Question: Within Java,
- -
In the following code segment, 'String regex' is declared as 'Private final'
- 'RegexExcludePathFilter'- 'accept''public'-

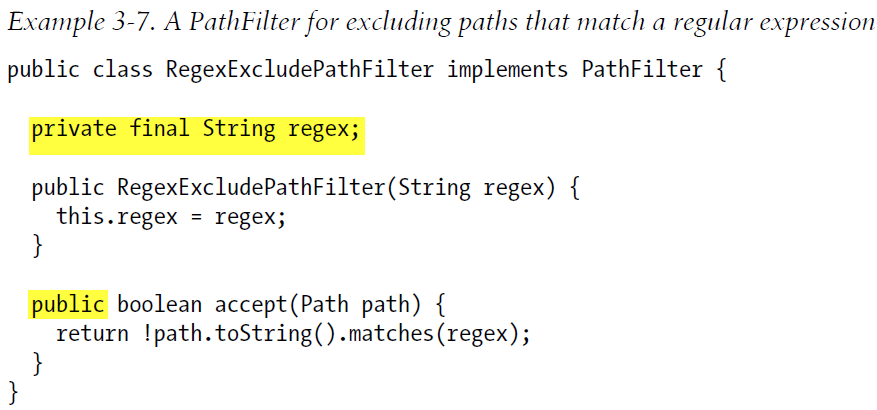
Answer: > when to declare an object as "private final", when to declare an
object as "public"?
If a variable/method will be used only in that class, then declare it with private access modifier, and if a field/method should be used by other classes, then declare it with public.
> In the following code segment, String regex is declared as Private
finaldoes it mean that it can only be used within the class
RegexExcludePathFilter?
Yes, Private member can be access only within the class they declared.
> why accept can be declared as public.
May it should be used from other classes.
> What are the inherent design considerations?
It's all about information hiding.